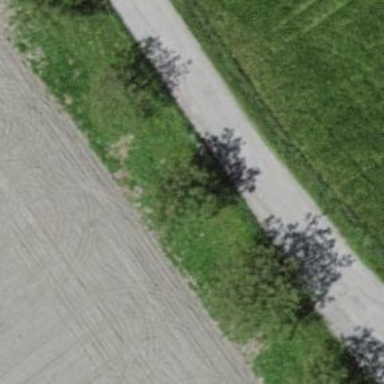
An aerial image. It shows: Paved track with grade 1 surface suitable for agricultural vehicles.